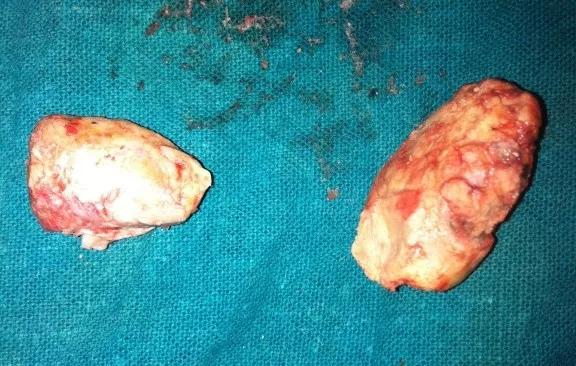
The two stones after extraction.
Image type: medical_photograph (other_medical_photograph)